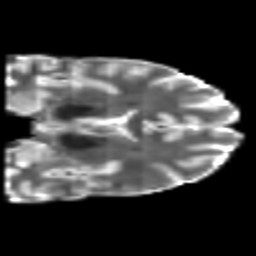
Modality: T2w
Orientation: coronal
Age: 25
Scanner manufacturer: philips
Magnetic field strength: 3 T
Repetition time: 8.6 s
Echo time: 0.127 s